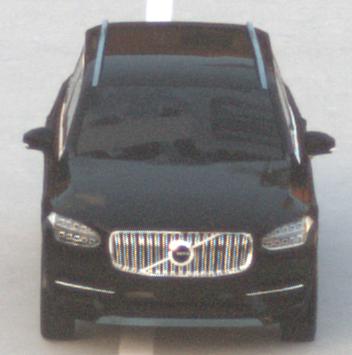
Make: Volvo
Model: XC90 B5
Detailed model: XC90 (L)
Model produced from: 2019/08
Model produced until: 2020/04
Doors: 5
Color: black
Road condition: dry road
Daytime: sunrise or sunset
Contrast: low contrast